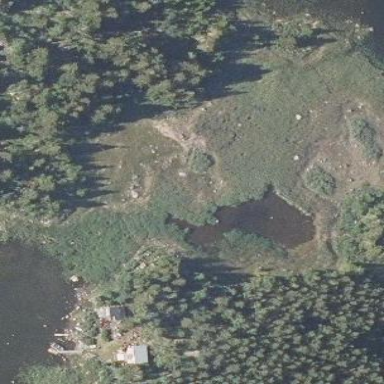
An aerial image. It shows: Pond surrounded by natural water.